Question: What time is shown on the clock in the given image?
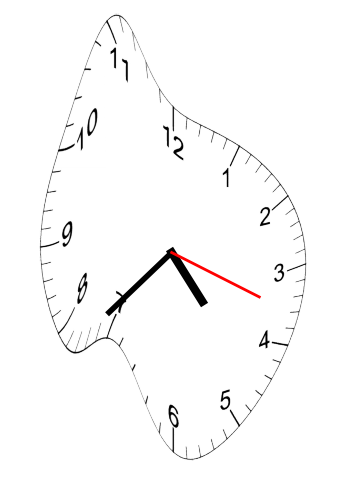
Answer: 04:37:18